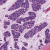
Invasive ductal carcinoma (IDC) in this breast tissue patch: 0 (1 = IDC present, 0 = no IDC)